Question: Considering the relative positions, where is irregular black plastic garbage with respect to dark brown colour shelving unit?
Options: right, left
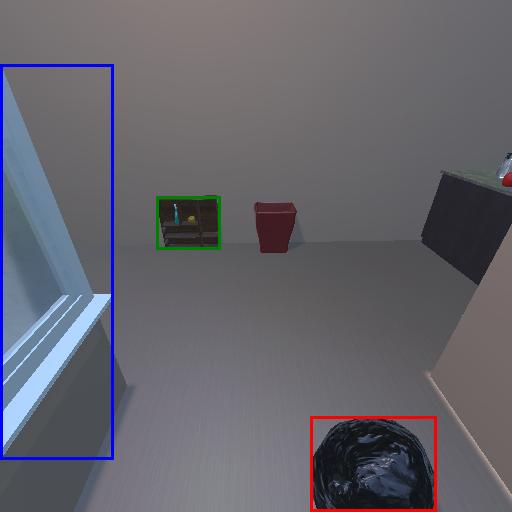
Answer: right